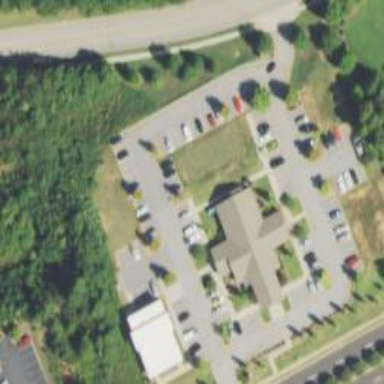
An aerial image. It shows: Healthcare clinic.